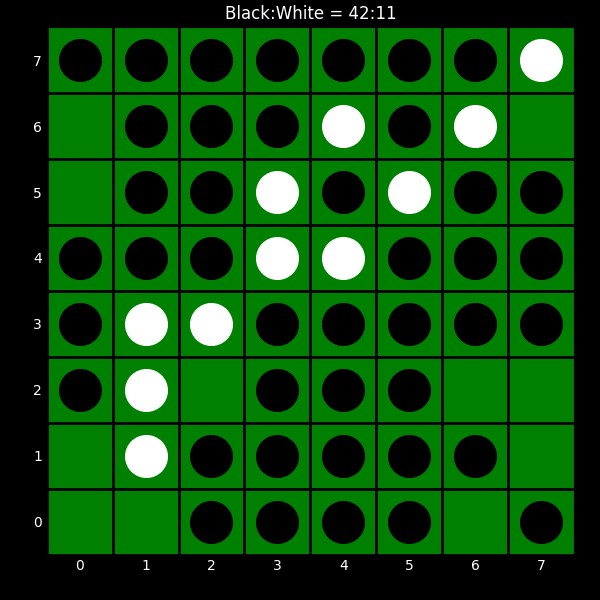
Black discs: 42
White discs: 11